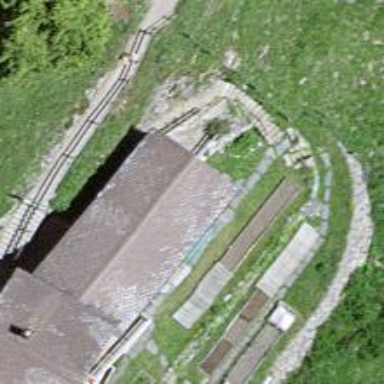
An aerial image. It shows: Hostel for tourism.